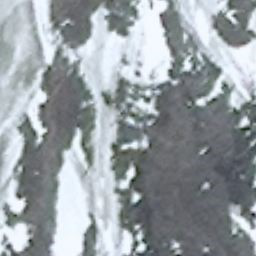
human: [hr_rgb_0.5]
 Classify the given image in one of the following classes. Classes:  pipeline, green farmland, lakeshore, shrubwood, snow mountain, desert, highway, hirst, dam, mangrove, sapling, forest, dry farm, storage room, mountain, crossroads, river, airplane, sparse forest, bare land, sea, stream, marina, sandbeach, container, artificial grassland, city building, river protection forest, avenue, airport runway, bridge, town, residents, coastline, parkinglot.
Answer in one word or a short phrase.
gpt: snow mountain